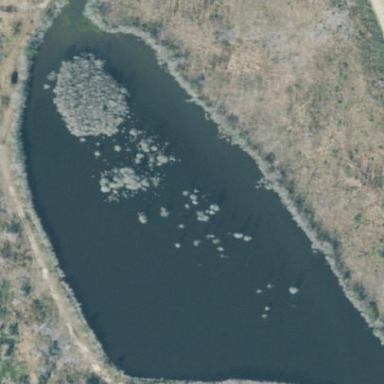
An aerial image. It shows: Reservoir of water.